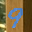
Label: 9